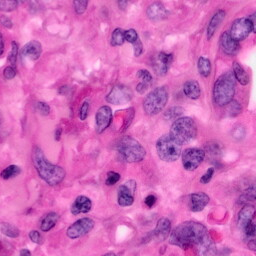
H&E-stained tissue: Pancreatic